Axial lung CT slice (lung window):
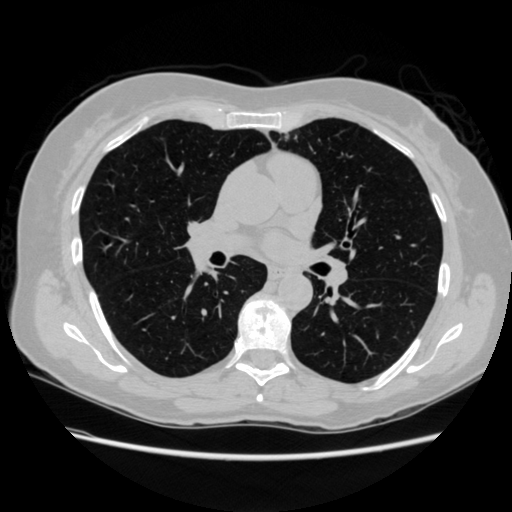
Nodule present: no